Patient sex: M
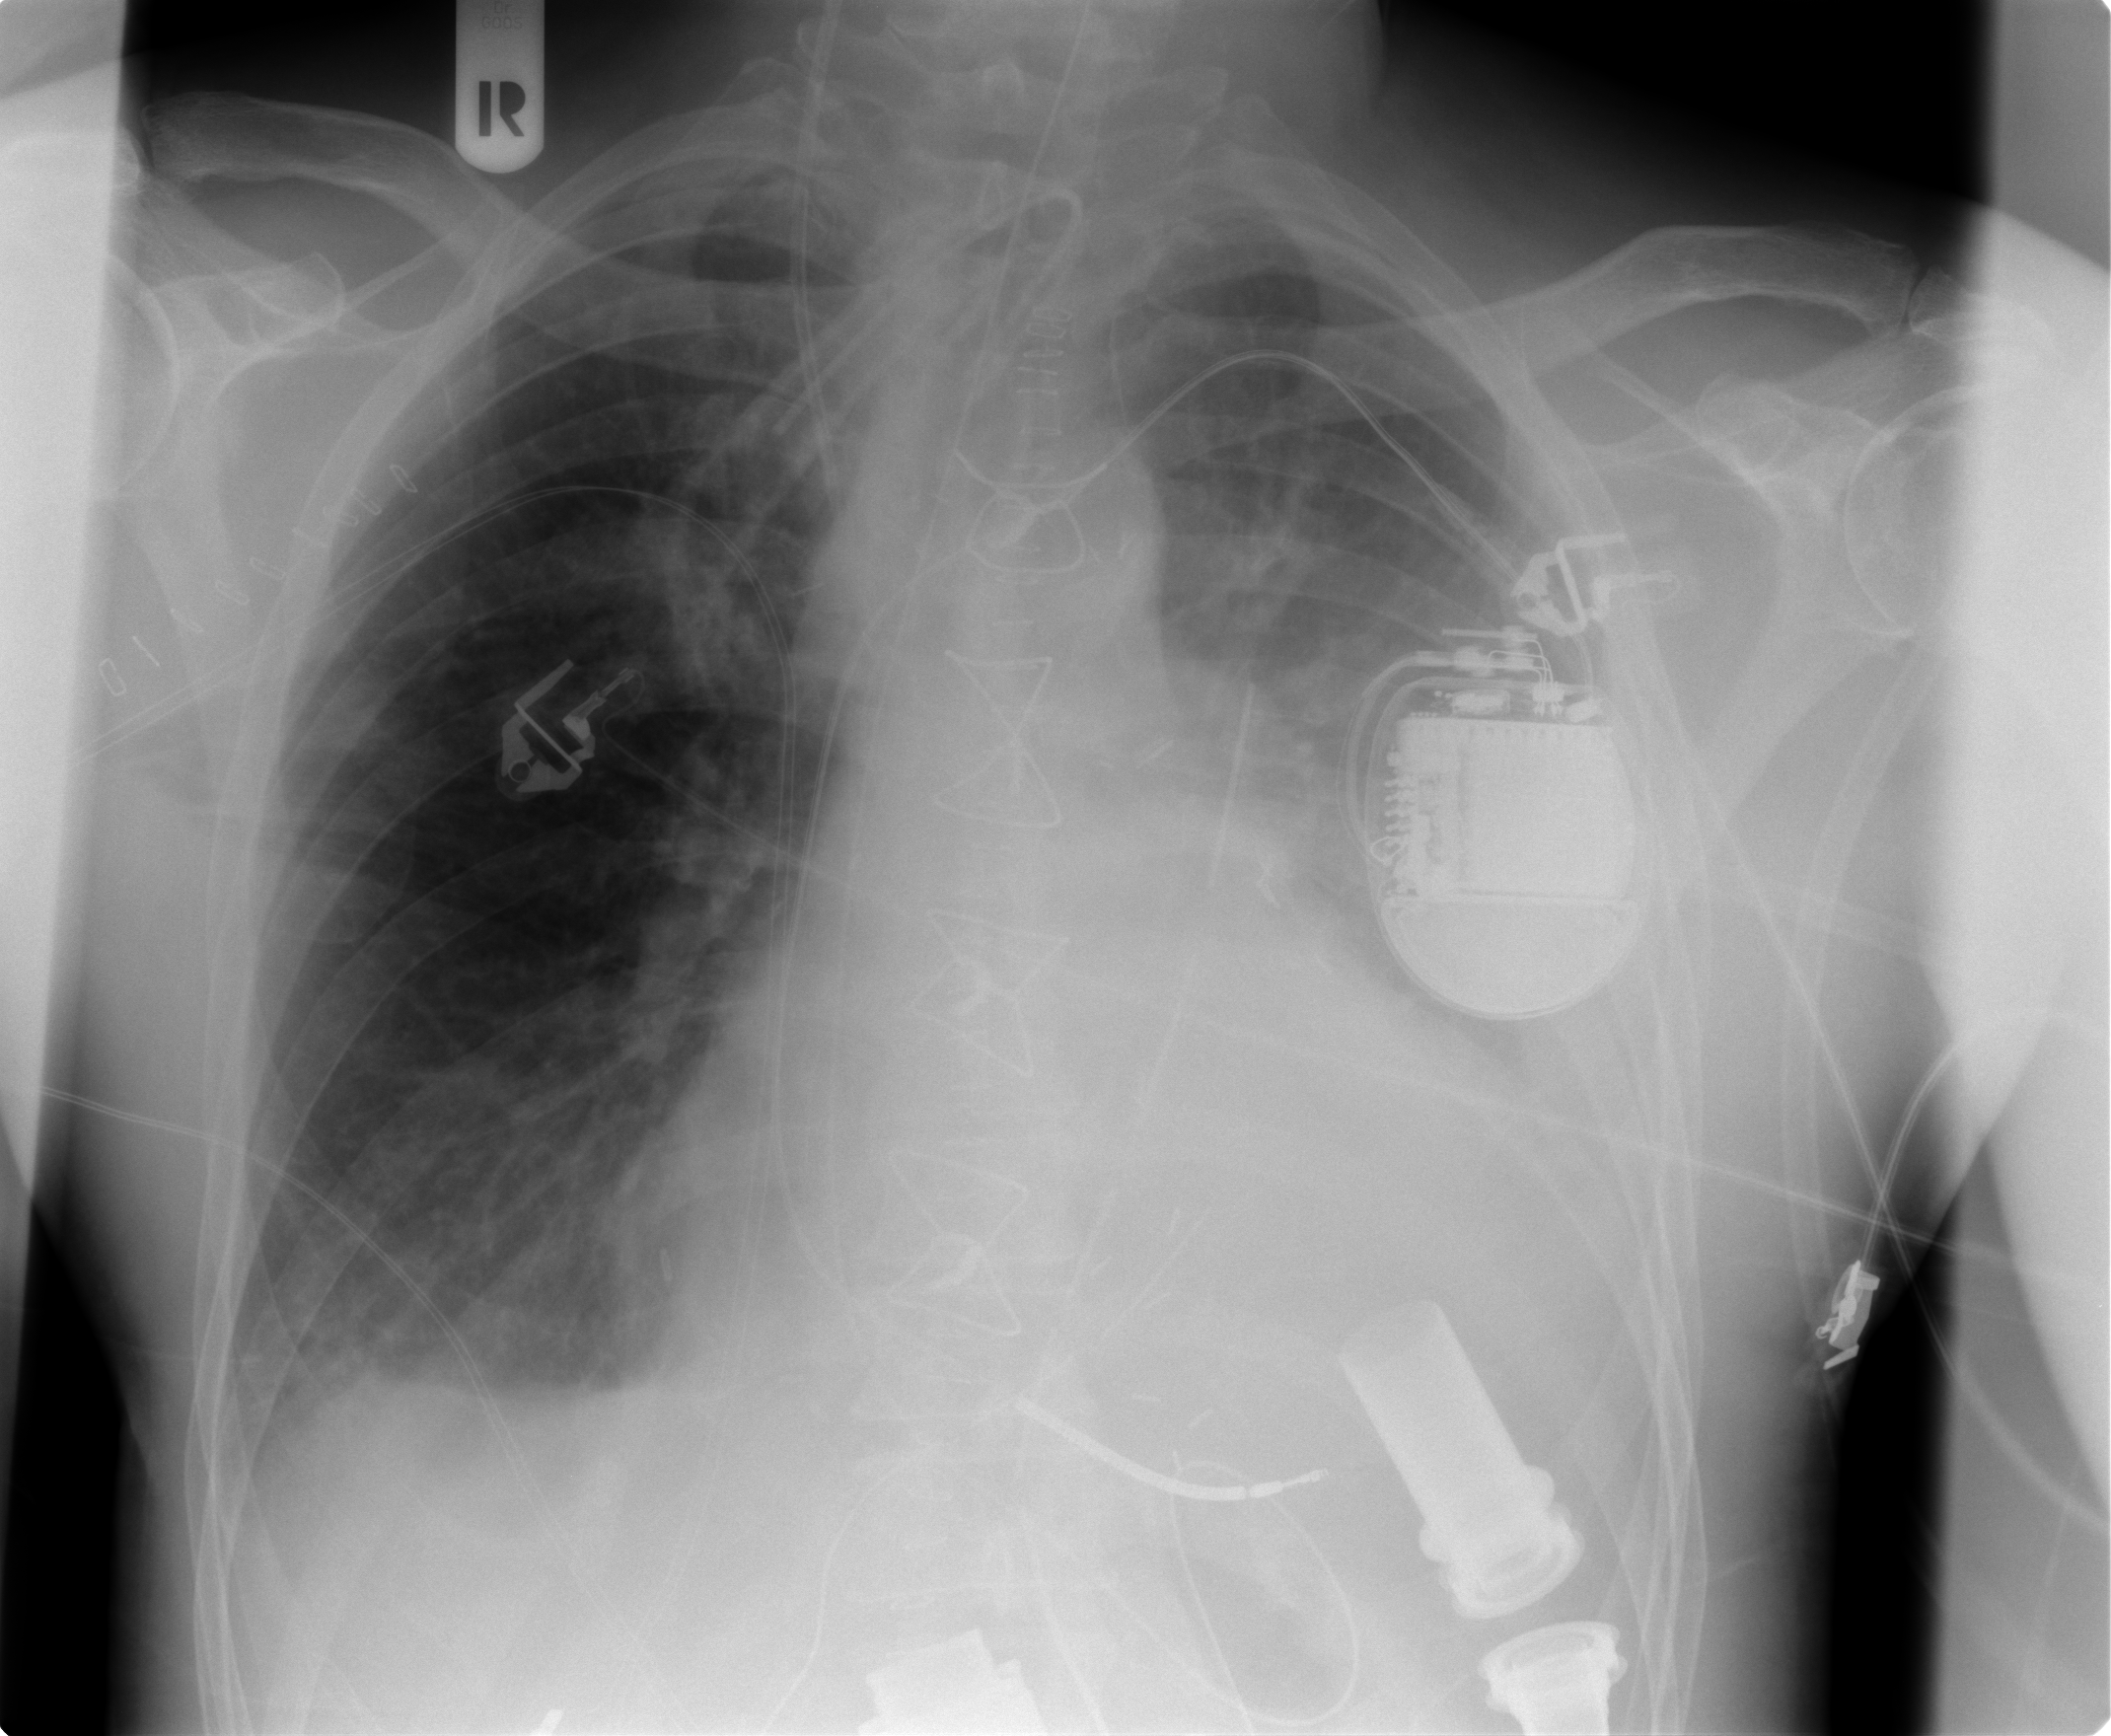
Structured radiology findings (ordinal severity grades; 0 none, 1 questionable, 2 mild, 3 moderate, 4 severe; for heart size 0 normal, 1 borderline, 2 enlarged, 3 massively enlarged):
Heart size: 2
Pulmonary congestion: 2
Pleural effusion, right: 2
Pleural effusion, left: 3
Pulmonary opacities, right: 0
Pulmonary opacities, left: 1
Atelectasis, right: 2
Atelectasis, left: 2